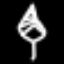
Label: leaf